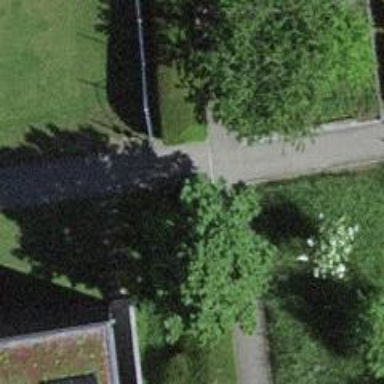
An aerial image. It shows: Paved footway.